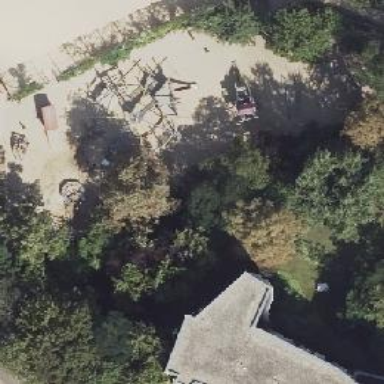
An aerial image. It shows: Playground with sandy surface.